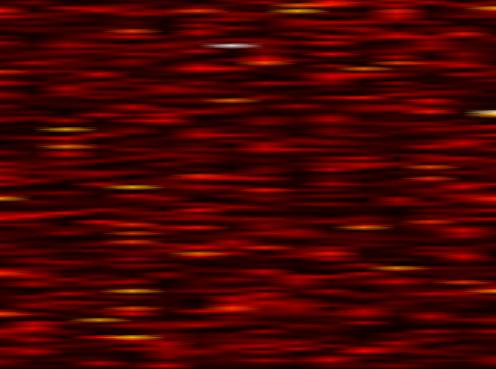
Label: OFDM